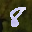
Label: 8